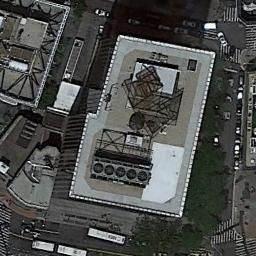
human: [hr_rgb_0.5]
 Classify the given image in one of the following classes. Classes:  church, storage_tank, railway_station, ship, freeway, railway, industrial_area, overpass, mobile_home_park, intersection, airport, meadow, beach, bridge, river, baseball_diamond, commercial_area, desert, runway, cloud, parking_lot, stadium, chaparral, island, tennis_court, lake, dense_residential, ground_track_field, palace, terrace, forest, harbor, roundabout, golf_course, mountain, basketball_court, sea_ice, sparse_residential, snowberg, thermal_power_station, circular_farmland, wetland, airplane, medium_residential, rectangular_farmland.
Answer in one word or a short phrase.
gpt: commercial_area